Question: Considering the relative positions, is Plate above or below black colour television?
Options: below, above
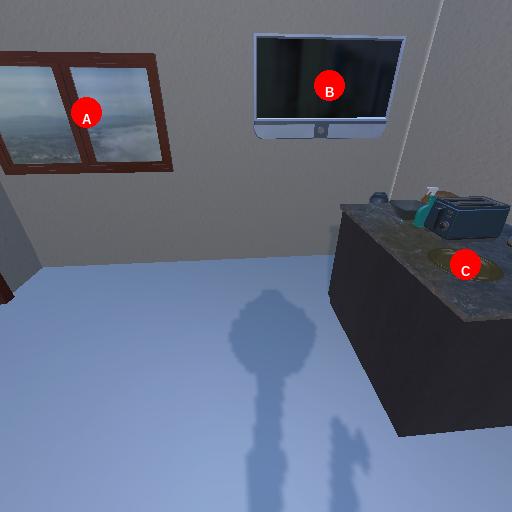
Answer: below